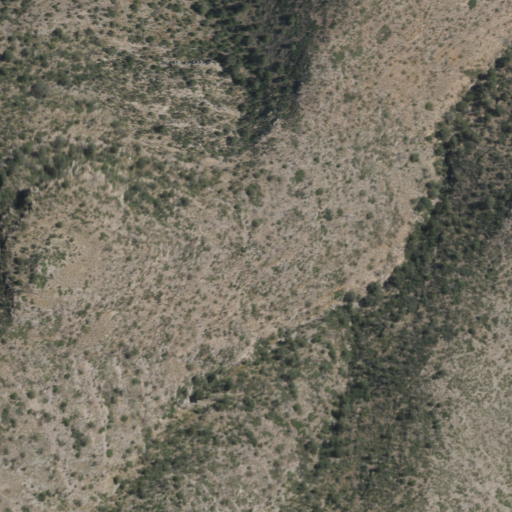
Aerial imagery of mountains in New Mexico named Big Hatchet Mountains containing shrub and evergreen forest